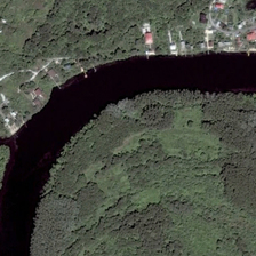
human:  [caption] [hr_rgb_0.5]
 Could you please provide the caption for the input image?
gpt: A car stopped on the road by the river.

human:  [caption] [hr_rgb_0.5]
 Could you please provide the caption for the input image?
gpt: The road by the river

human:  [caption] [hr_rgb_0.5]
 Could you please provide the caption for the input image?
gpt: A vehicle is on the road near the river.

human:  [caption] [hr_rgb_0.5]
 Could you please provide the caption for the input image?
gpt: The car is on the road near the river.

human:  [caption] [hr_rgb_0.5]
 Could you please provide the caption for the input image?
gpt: Vehicle's on the road by the river.